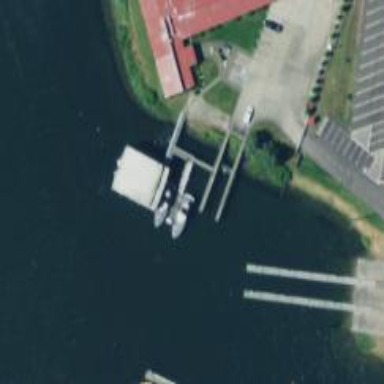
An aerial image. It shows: Pier with boat lift on the waterway.